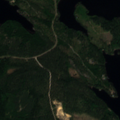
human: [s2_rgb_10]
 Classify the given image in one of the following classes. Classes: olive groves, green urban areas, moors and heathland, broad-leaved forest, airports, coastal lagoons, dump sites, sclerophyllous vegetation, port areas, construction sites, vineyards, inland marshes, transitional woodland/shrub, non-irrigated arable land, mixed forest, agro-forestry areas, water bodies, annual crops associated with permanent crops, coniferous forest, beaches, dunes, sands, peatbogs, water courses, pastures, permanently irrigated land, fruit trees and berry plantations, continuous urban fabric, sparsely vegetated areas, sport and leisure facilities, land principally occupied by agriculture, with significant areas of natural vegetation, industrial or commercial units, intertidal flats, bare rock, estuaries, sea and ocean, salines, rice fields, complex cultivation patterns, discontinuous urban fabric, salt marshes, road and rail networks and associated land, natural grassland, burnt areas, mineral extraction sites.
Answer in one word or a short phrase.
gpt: broad-leaved forest, coniferous forest, mixed forest, water bodies